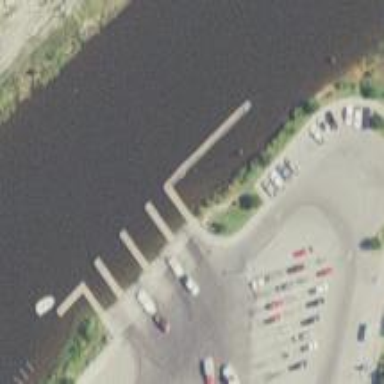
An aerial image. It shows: Slipway on leisure land.